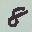
Label: 8